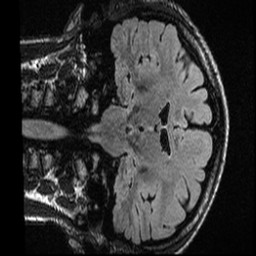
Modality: T1w
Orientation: coronal
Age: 22
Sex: female